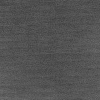
Atmospheric dust classification: dusty